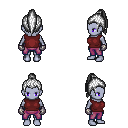
a pixel art fantasy rpg character, female body template, dark elf, purple skin, maroon sleeveless shirt, magenta pants, white long topknot hairstyle, metal gloves, four views (front, back, left, right), 2x2 character sprite sheet, small pixel art, hard edges, no anti-aliasing